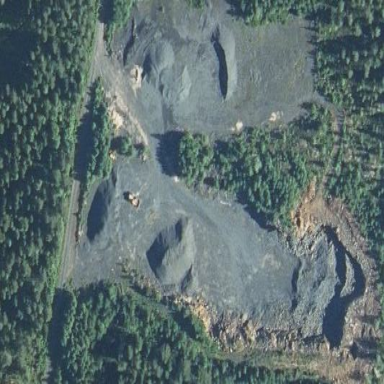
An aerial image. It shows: Quarry area.